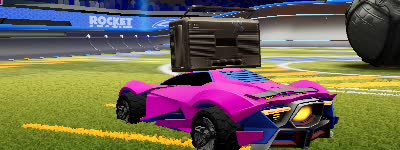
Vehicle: werewolf